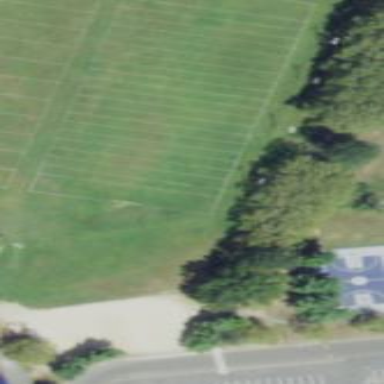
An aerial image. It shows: Pitch designated for soccer and American football.